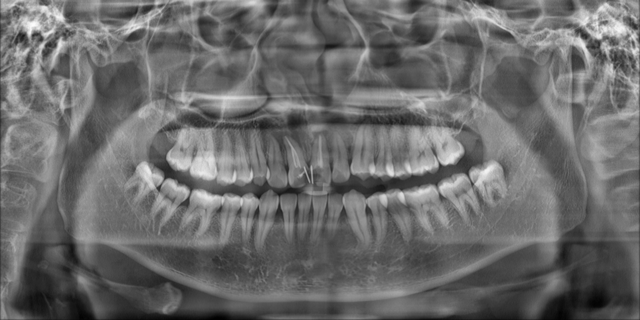
adult